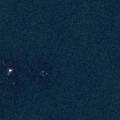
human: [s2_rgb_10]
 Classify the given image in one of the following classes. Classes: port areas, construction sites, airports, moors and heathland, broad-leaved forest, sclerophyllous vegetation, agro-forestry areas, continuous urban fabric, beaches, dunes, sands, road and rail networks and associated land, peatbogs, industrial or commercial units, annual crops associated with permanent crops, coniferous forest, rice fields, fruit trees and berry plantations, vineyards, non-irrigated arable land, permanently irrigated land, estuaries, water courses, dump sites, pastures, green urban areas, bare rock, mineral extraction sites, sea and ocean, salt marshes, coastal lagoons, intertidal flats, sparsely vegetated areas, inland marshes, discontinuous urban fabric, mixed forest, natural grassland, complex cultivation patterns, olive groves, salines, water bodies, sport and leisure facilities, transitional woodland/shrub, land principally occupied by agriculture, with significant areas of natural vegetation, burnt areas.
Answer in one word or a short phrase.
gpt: sea and ocean